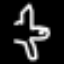
Label: airplane